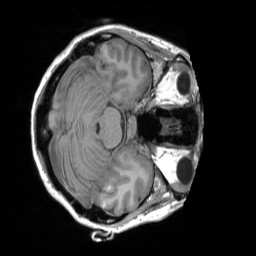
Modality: T1w
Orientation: axial
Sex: female
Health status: ill
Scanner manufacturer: siemens
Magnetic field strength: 3 T
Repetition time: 1.66 s
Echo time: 0.00254 s